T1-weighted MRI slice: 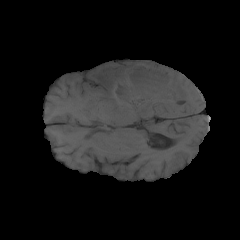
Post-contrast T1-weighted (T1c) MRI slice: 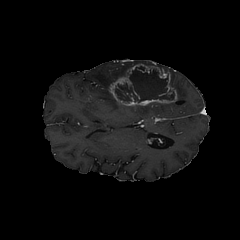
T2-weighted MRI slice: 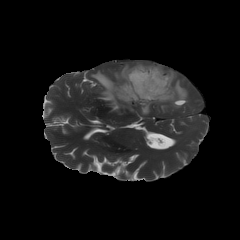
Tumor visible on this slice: yes